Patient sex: F
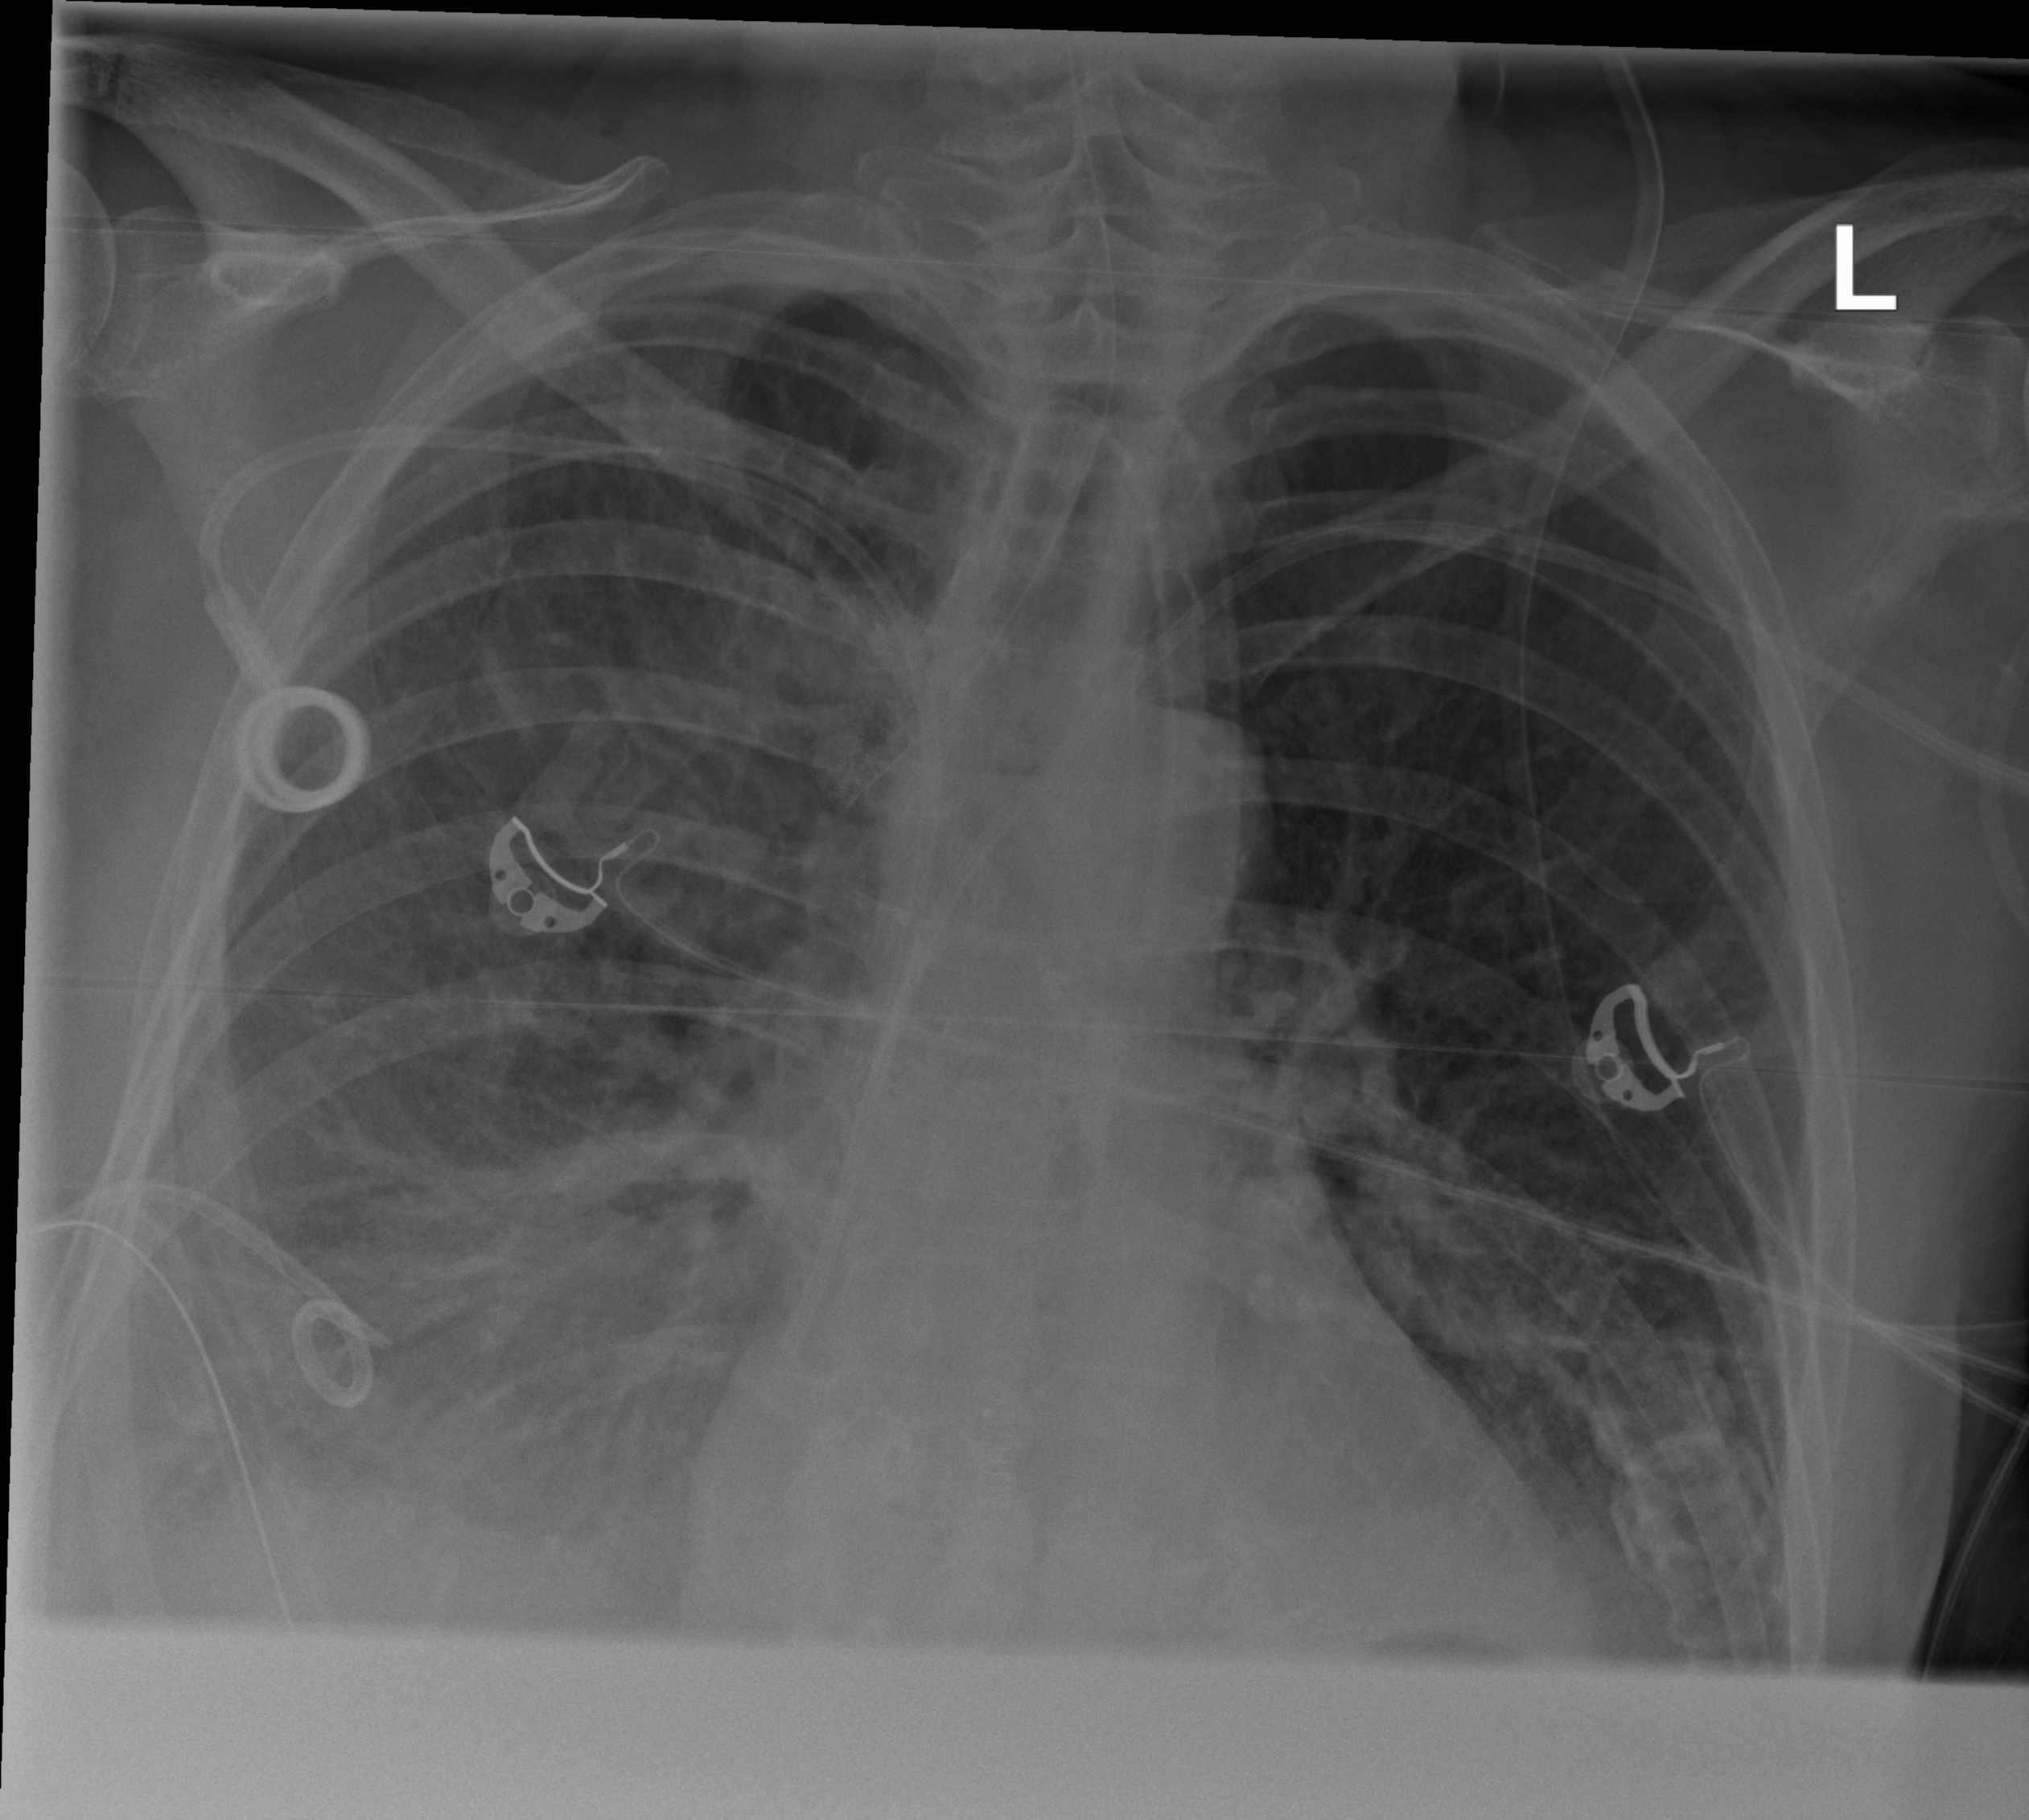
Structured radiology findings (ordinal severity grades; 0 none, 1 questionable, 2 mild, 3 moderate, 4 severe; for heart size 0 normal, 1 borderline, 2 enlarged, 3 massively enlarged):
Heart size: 0
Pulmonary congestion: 0
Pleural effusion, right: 3
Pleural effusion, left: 0
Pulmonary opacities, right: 1
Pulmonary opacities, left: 0
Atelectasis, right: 3
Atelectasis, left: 0